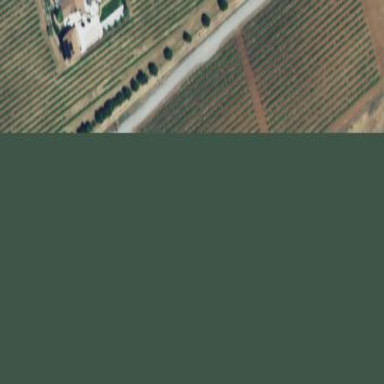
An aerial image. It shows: Vineyard where grapes are grown.